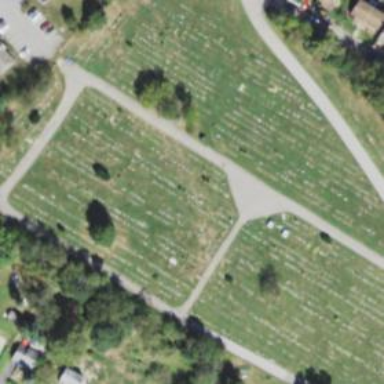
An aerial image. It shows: Cemetery.